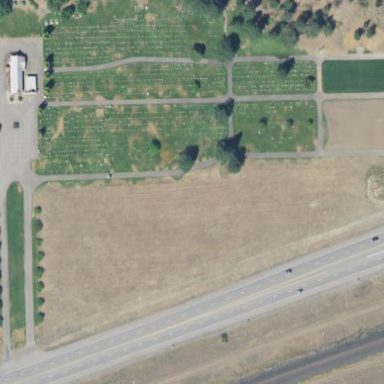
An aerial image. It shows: Graveyard.